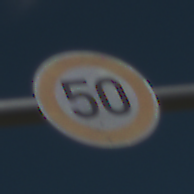
Verkehrszeichen: Geschwindigkeit50
Umgebung: Outdoor, Special
Tageszeit: Midday
Wetter: PartlyCloudy
Licht: Natural
Jahreszeit: NotSpecified
Kontrast: HighContrast